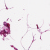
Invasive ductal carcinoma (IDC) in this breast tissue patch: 0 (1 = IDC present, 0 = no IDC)